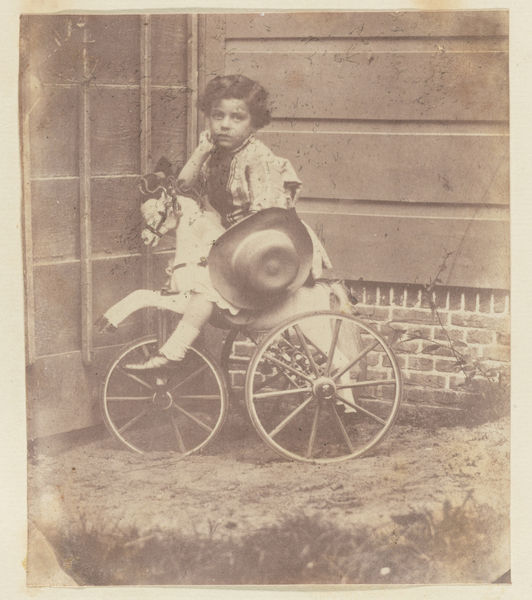
Titel: Lodewijk Asser, zoon van de fotograaf, op een driewieler
Künstler: Eduard Isaac Asser
Standort: Amsterdam
Institution: Rijksmuseum
Schlagwörter: sand, hut, gras, kind, pferd, garten, mauer, ziegel, speichen, foto, spiel, schwarzweiß, spielzeug, dreirad, spallier